Question: I'm making an iPhone App / Mobile Web site and when I access the site normally )(top image), everything is formated as it should be, but when I set it as a home screen app (bottom), the title goes behind the information bar at the top (or at least it does in the simulator). So I'm wondering what I can do to fix that, or if there's some way to declare separate styles if the iphone is in this mode. Thanks for any help you can provide.

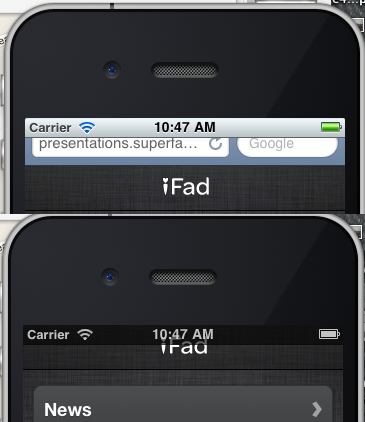
Answer: <URL>
'''
if (("standalone" in window.navigator) && !window.navigator.standalone) {
// do something, like injecting a stylesheet via JS
}
'''